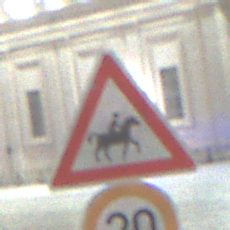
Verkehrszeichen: ReiterLinks
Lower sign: Geschwindigkeit20
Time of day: Night
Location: Outdoor (Urban)
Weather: PartlyCloudy
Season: NotSpecified
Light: Artificial